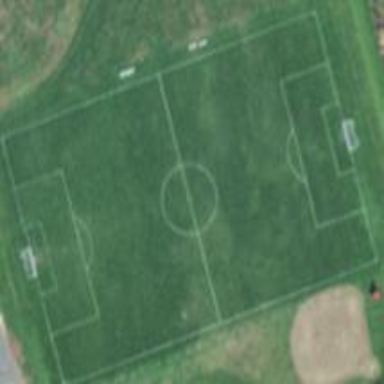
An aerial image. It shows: Soccer pitch for outdoor sports and leisure activities.